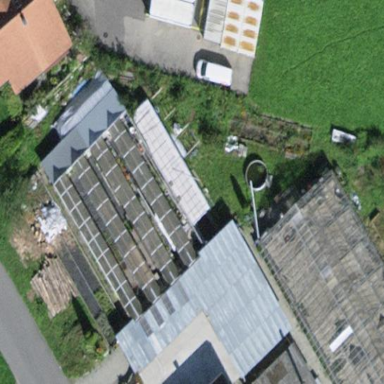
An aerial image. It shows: Greenhouse.